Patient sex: F
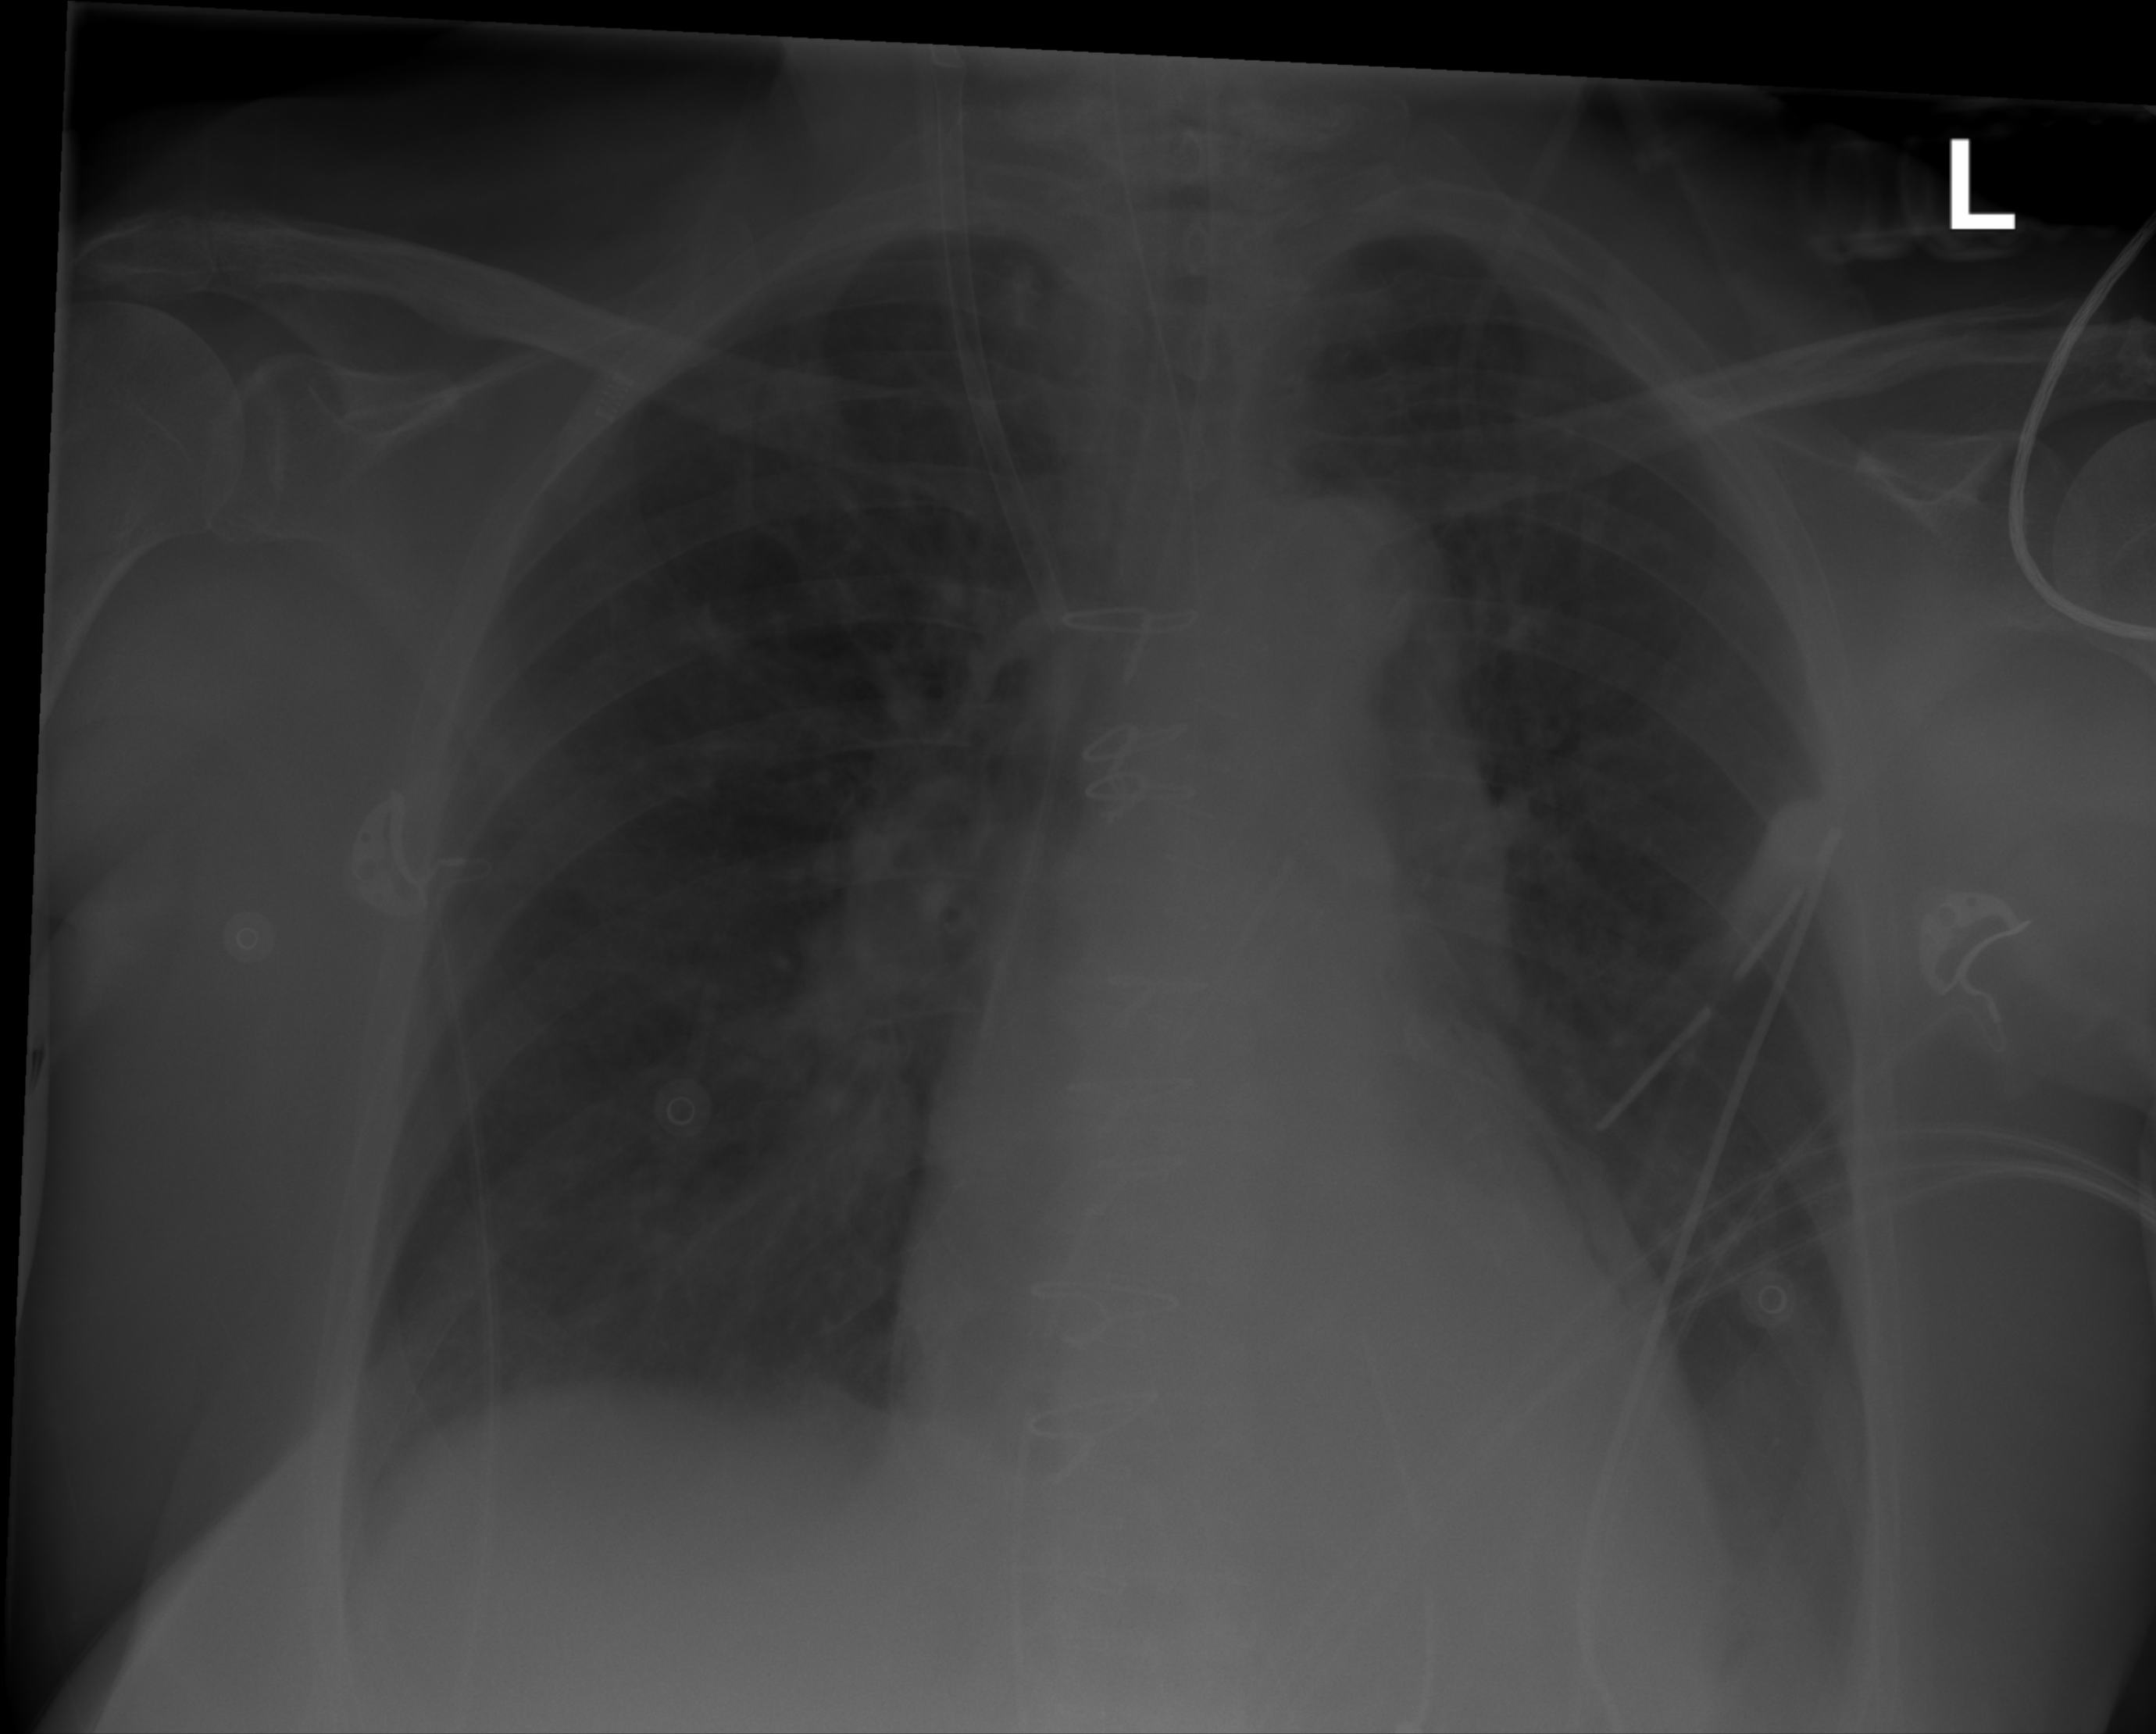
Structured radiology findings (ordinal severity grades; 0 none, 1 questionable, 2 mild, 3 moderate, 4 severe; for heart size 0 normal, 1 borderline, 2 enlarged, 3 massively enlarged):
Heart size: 2
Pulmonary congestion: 2
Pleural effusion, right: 0
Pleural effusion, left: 2
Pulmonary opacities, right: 1
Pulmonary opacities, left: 1
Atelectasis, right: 0
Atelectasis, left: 2